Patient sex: M
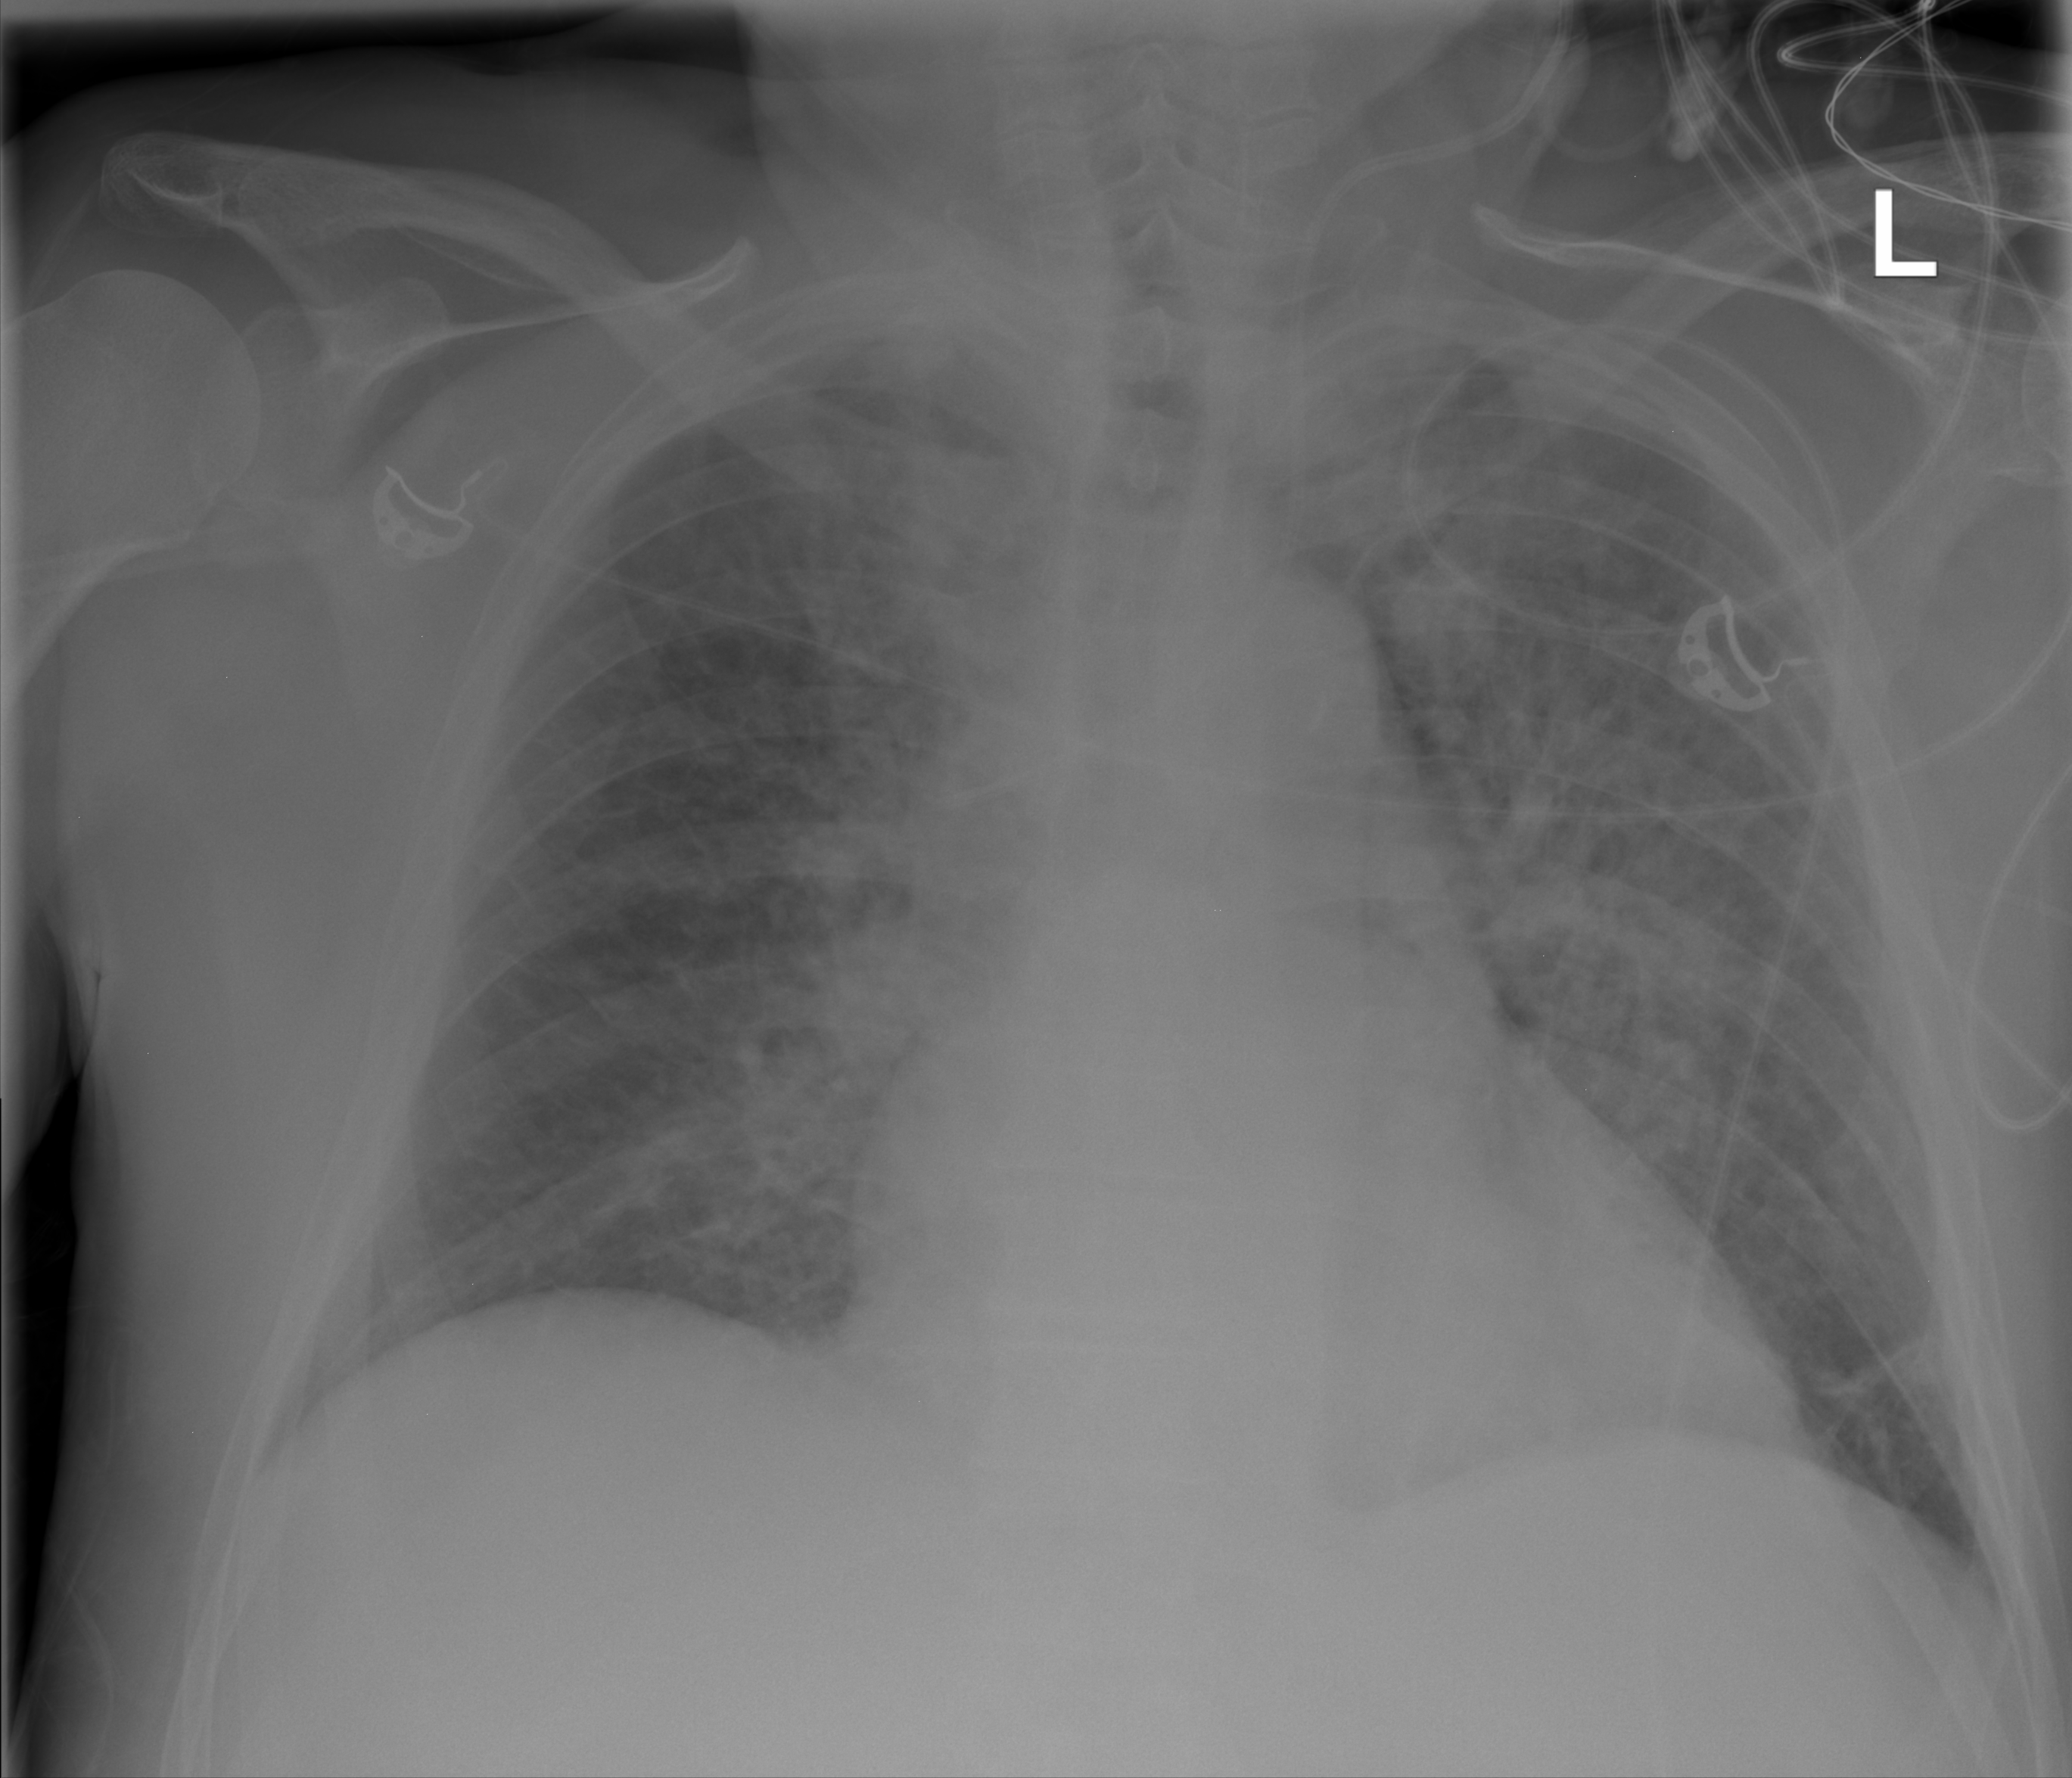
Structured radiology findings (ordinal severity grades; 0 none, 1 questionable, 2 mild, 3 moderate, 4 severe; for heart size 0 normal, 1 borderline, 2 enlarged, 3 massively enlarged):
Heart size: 2
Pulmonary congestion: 0
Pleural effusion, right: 0
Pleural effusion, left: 0
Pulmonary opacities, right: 3
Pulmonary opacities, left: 3
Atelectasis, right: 0
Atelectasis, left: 2